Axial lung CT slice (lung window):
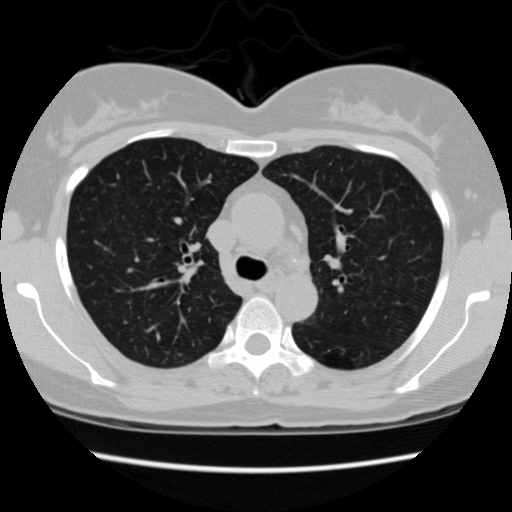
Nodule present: no